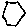
Label: hexagon